Aerial crown-view tile of a tropical tree (Barro Colorado Island, Panama), acquired 20240813:
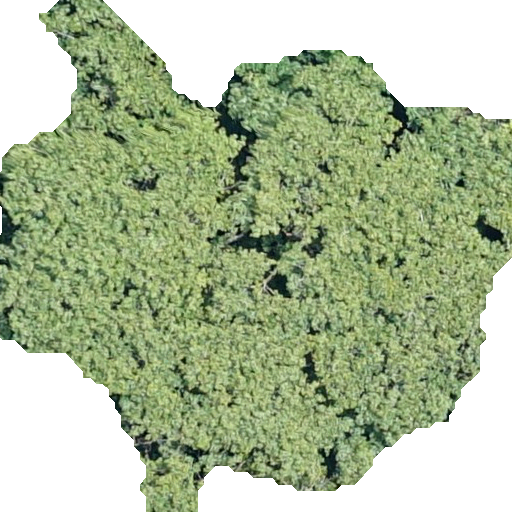
Species: Apeiba membranacea
GBIF accepted scientific name: Apeiba membranacea
Crown area: 281.192 m²